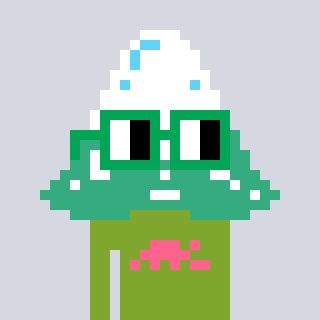
a pixel art character with square green glasses, a snowy mountain-shaped head and a slimegreen-colored body on a cool background